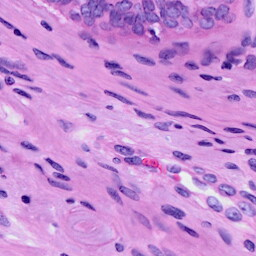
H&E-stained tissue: Cervix